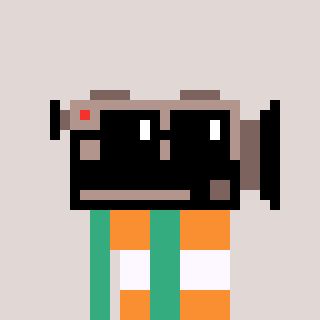
a pixel art character with square black sunglasses, a camcorder-shaped head and a teal-colored body on a warm background